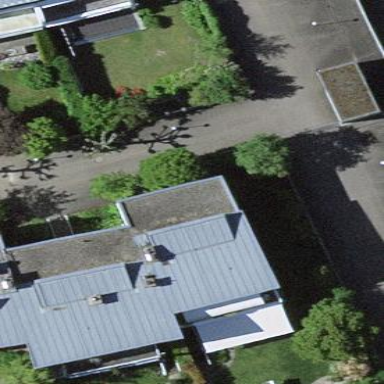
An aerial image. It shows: Flat roof terrace building.